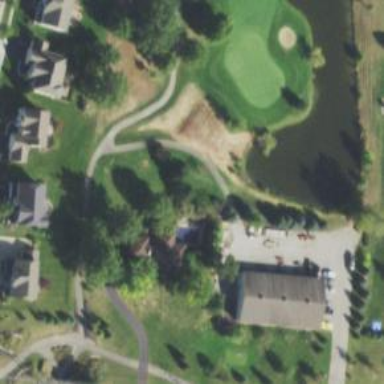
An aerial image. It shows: Path for both roads and golfers.